Question: I'm new to Assembly Programming (x86), and cannot figure out where I am going wrong in my program. After I redisplay the value that was moved into the array, I then want to display the current 'SUM'. I thought that by using the 'ebx' register, since it is used nowhere else in the program except in Loop2, that the value would not be overwritten and thus each 'add' statement would add the new array position value to my 'SUM'.
Can anyone spot what I'm doing wrong?

'''
INCLUDE Irvine32.inc
COUNT = 3
.data
inputMsg BYTE "Input an integer: ", 0
outputMsg BYTE "Redisplaying the integers: ", 0dh, 0ah, 0
sumMsg BYTE " Sum is now: ", 0
strArray SDWORD COUNT DUP(?)
.code
main PROC
; Read Integers from User
mov ebx, 0
mov ecx, COUNT
mov edx, OFFSET inputMsg
mov esi, OFFSET strArray
L1: call WriteString ; Display Prompt
call ReadInt ; Read input from user
mov [esi], eax ; Store value into array
add esi, TYPE strArray ; Move to next array position
loop L1
call Crlf
; Redisplay the integers
mov edx, OFFSET outputMsg ; Display 'outputMsg'
call WriteString
mov ecx, COUNT
mov esi, OFFSET strArray
L2: mov ebx, 0 ; Initialize ebx to 0
mov eax, [esi] ; Get integer from array
call WriteInt ; Display integer
mov edx, OFFSET sumMsg ; Display value of 'sumMsg'
call WriteString
; mov eax, ebx
add ebx, [esi]
mov eax, ebx ; <---- MOVED from above add ebx, [esi]
call WriteInt
call Crlf
add esi, TYPE strArray ; Move to next array position
loop L2
exit
main ENDP
END main
'''
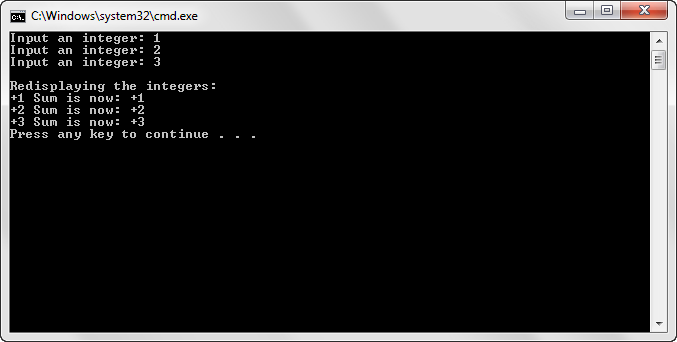
Answer: You need to move ebx to eax before you call WriteInt. Initializing ebx to 0 before the summation loop would be a good idea too.